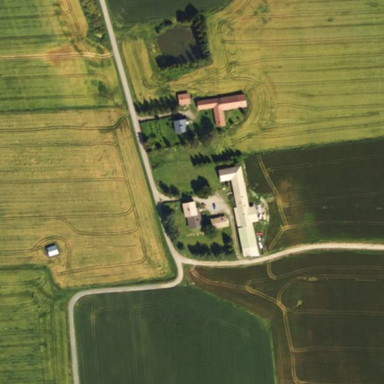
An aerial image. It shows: Farmyard area.